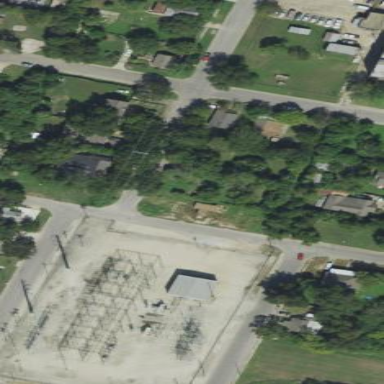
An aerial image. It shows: Outdoor distribution-level power substation enclosed by fence.